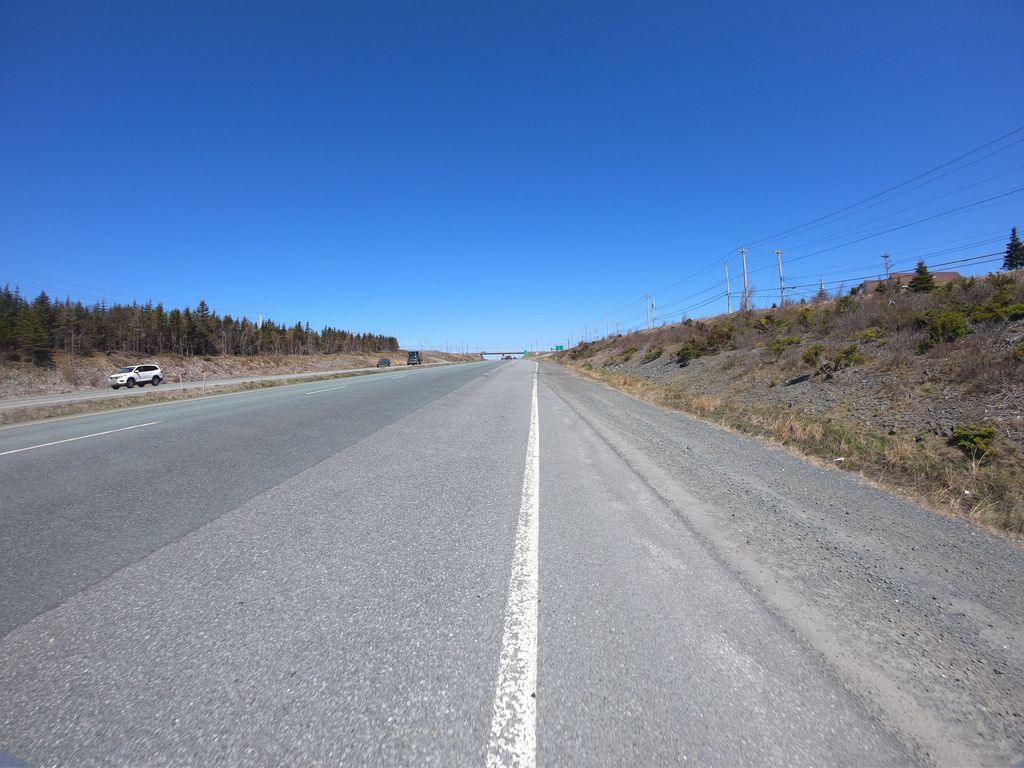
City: st_johns